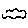
Label: cloud